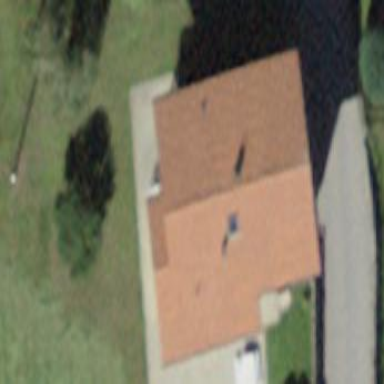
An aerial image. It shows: Detached building.